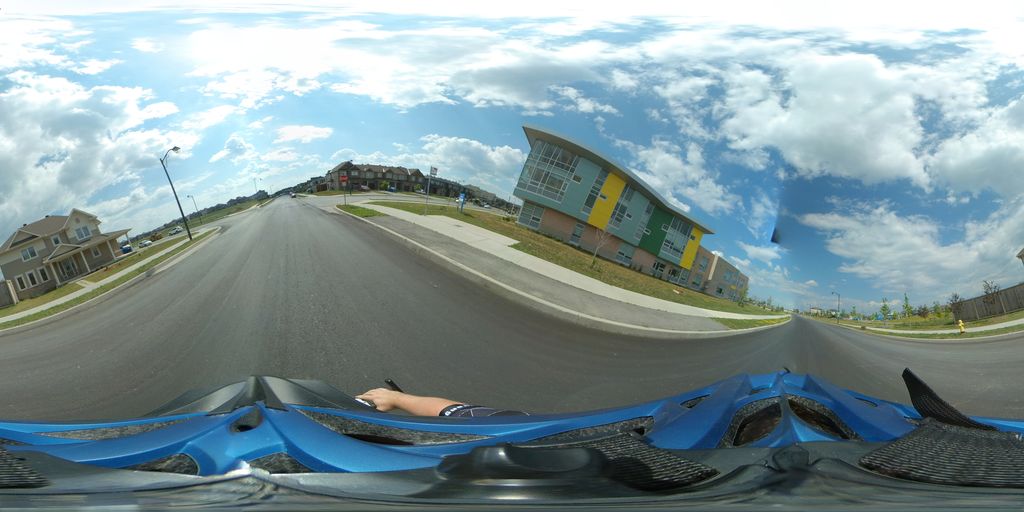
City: ottawa-gatineau